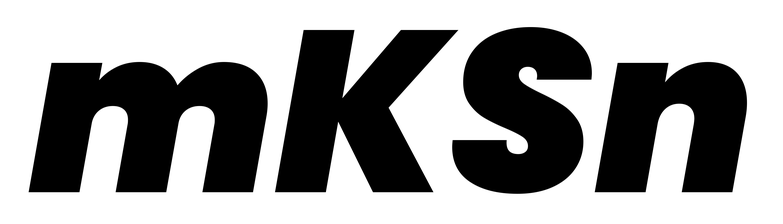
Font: Poppins-BlackItalic